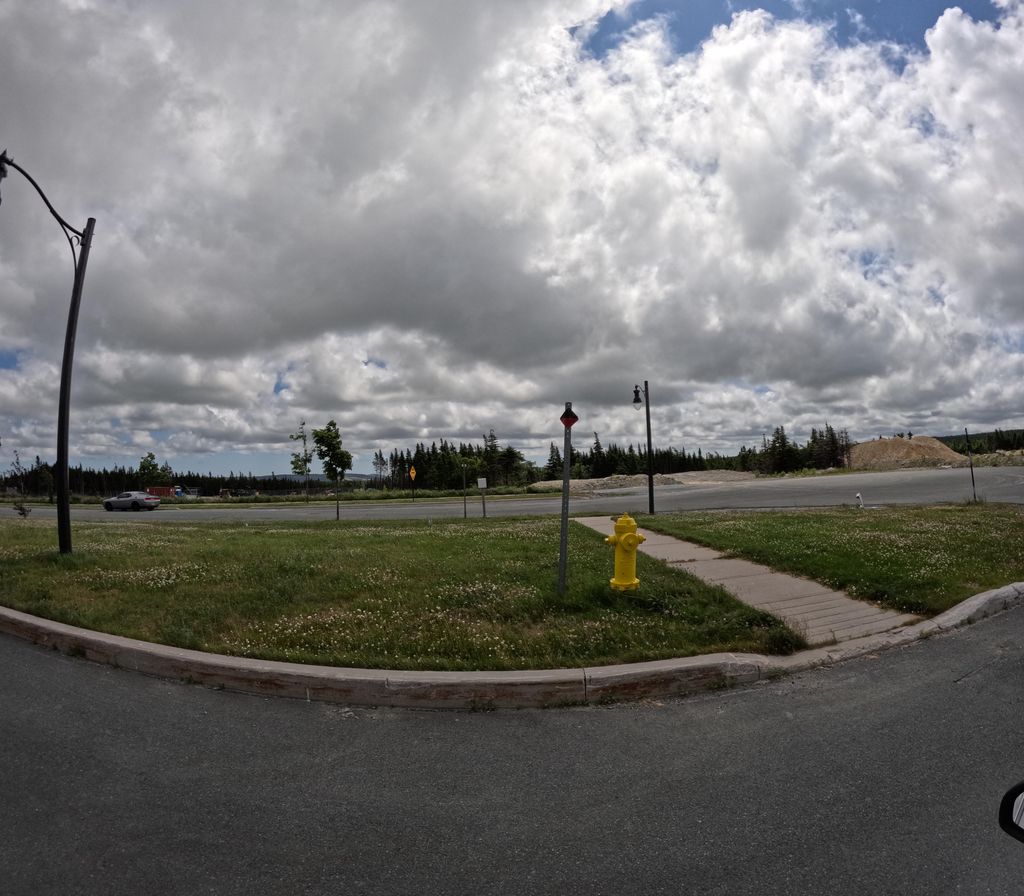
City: st_johns